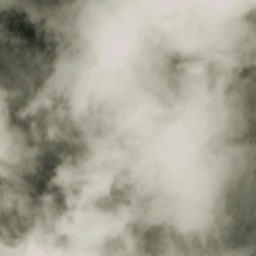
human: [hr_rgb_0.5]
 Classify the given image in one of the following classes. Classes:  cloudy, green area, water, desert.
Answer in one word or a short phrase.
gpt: cloudy